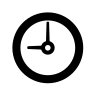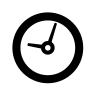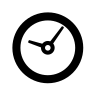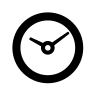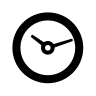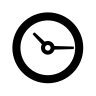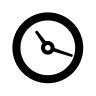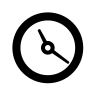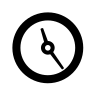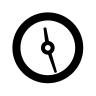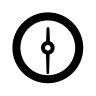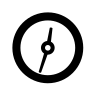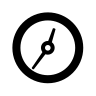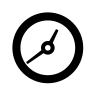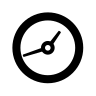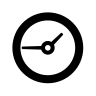
Cursor type: wait
OS/theme: linux-xcursor-pro
Variant: white